Question: I've got an Event content type that has coupled events. The content type does not have a title. I've defined a searchable_fields private static:
'''
private static $searchable_fields = array(
'ProjectNumber',
'EventDate' => 'PartialMatch',
'TicketCode' => 'PartialMatch',
"Package.Title" => 'PartialMatch',
);
'''
Searching in the field (see attachment) is working, but I only see the ID, whcih is, to say the least, less than optimal :-). Does anyone know how to override the system in such a way that it shows the TicketCode or EventDate?

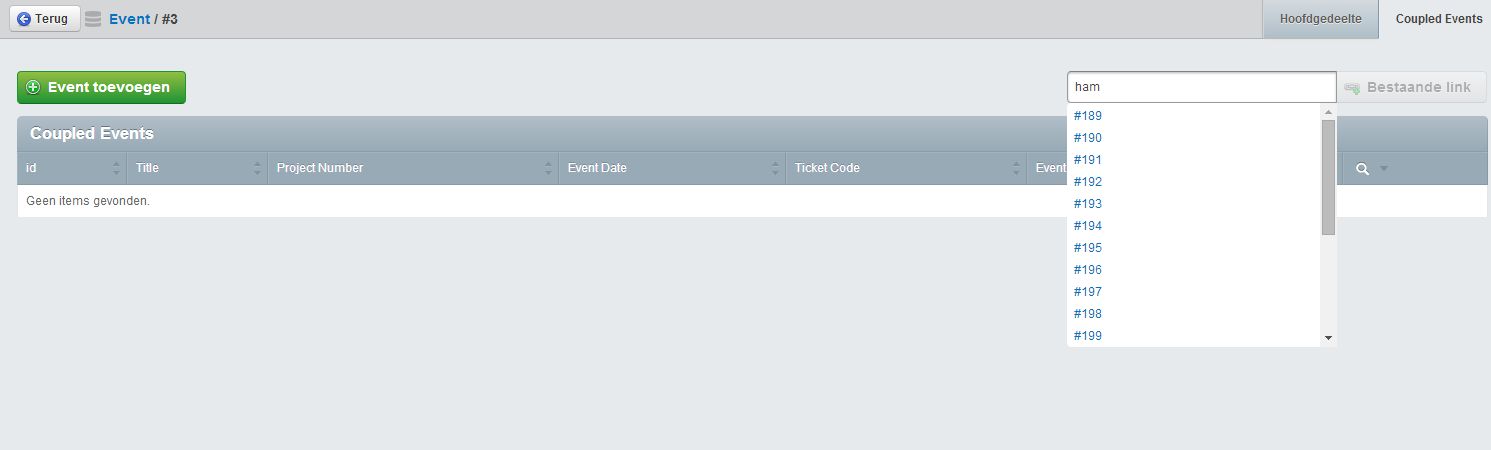
Answer: By default, the 'GridFieldAddExistingAutocompleter' displays the '$Title' of the result. If you don't have 'Title' or 'Name' field, this defaults to '#$ID', as you're seeing.
You can either add a 'getTitle' method to your class that returns what you want, or change what gets returned by the component.
You'd do this using something like:
'''
$config->getComponentByType('GridFieldAddExistingAutocompleter')->setResultsFormat('$TicketCode - $EventDate.Nice');
'''